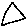
Label: triangle